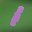
Label: 1